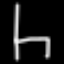
Label: chair